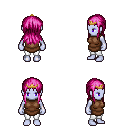
a pixel art fantasy rpg character, female body template, dark elf, purple skin, brown tunic, white pants, pink unkempt hairstyle, gold tiara, four views (front, back, left, right), 2x2 character sprite sheet, small pixel art, hard edges, no anti-aliasing